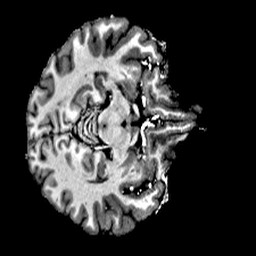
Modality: T1w
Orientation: axial
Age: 48
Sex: male
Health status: healthy
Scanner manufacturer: siemens
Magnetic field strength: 6.98 T
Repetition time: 6 s
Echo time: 0.00302 s